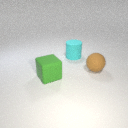
large brown rubber sphere to the right of large green rubber cube